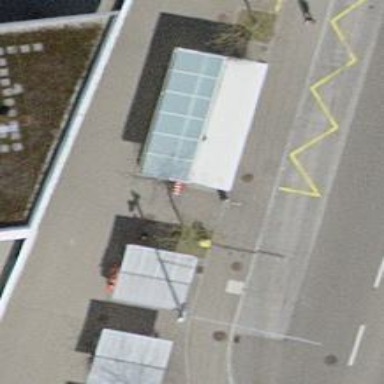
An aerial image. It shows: Public transport shelter.